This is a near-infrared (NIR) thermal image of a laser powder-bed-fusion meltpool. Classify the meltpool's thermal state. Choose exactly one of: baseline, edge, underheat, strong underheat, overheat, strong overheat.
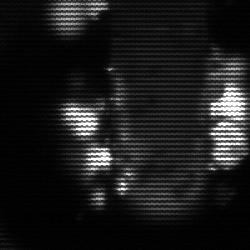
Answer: strong underheat